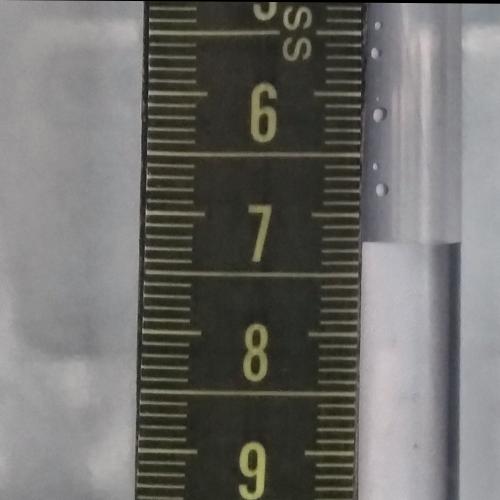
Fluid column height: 7.2 cm